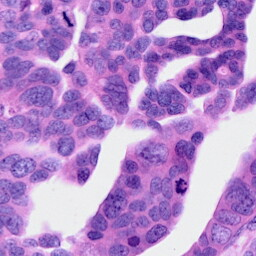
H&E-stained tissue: Ovarian